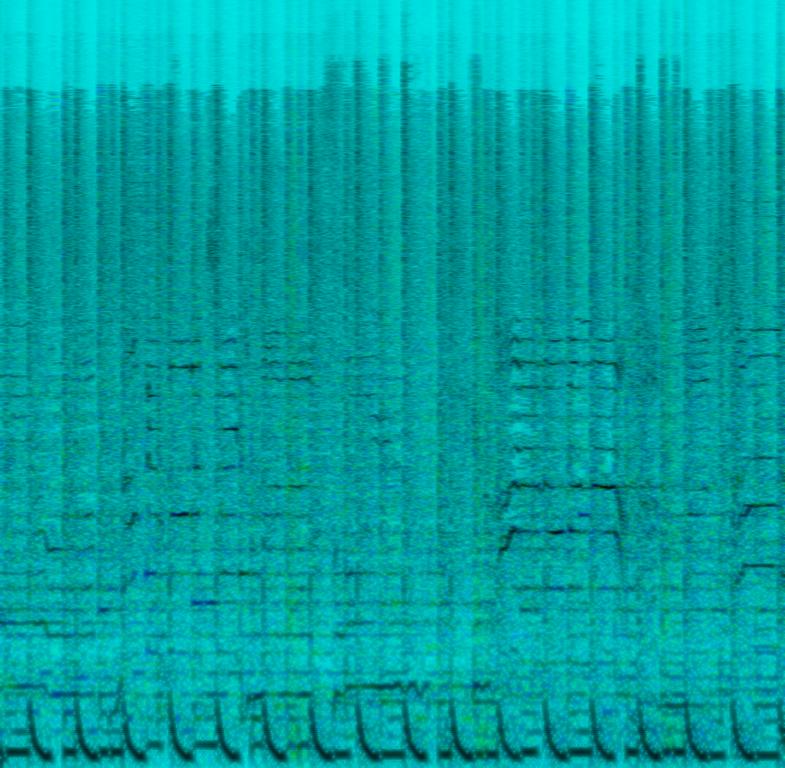
This is a pop music piece. There is a female voice that sings passionately at a high volume. The rhythmic background is provided by the acoustic drums. The melody is being played by a synthesizer with a strong bass in the background. There is a vibrant and romantic feel to it. This piece could be played at weddings or in the soundtracks of romance series.